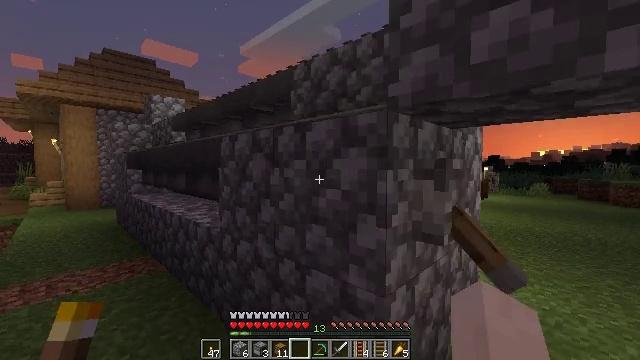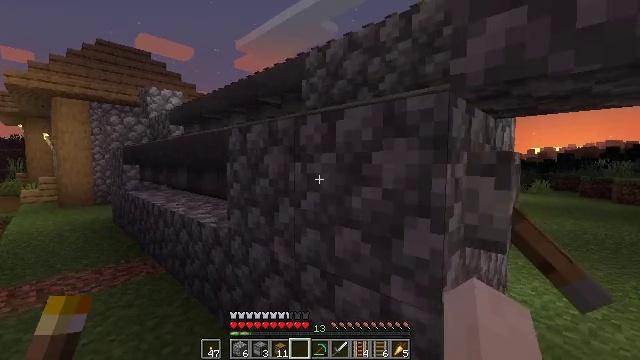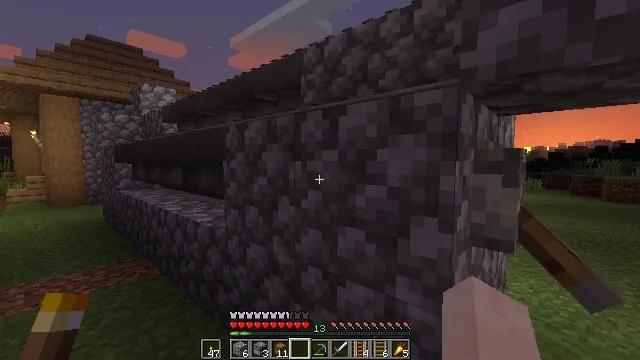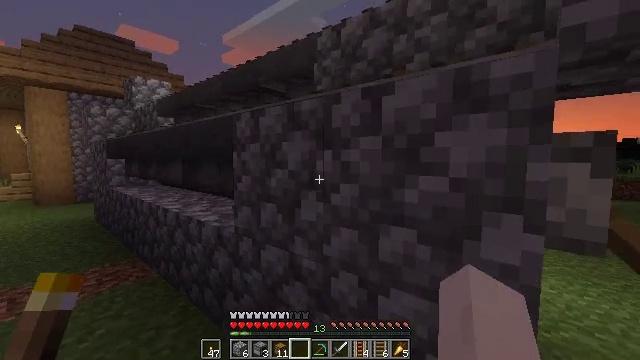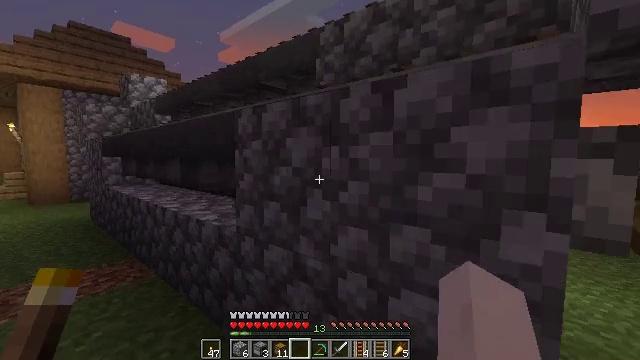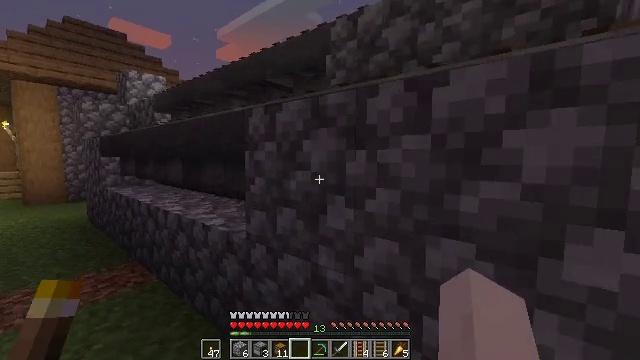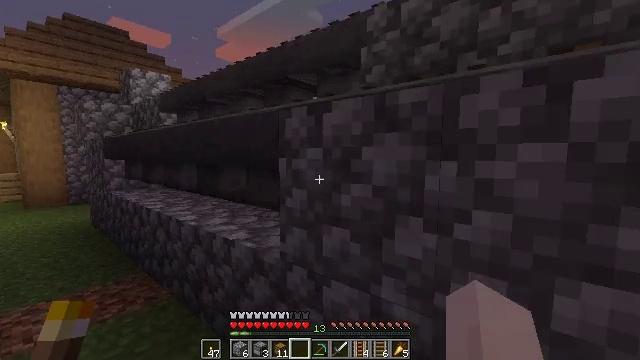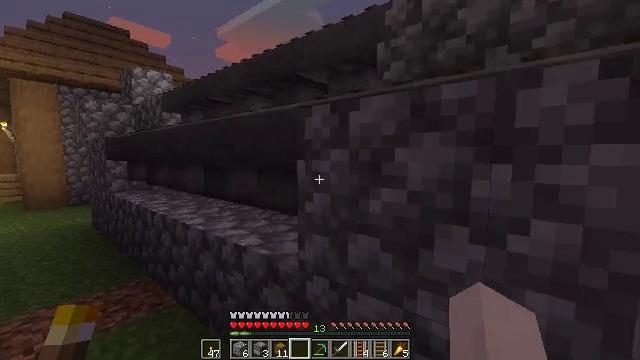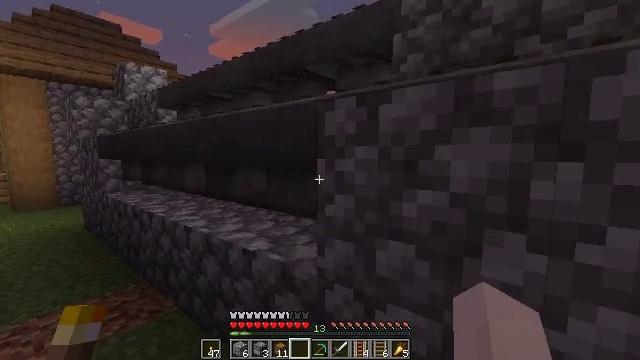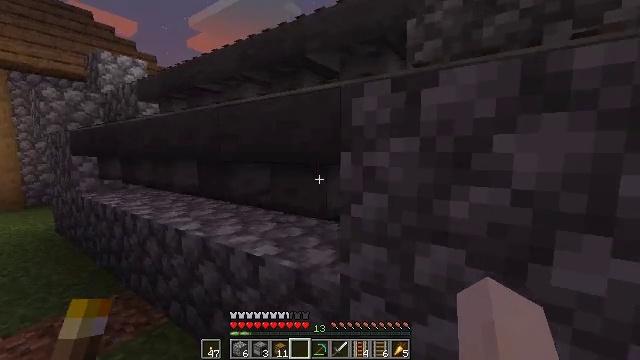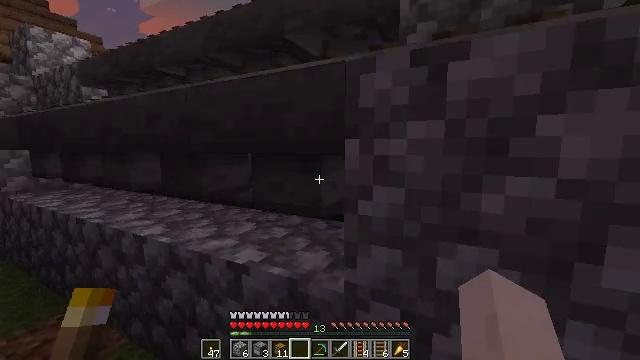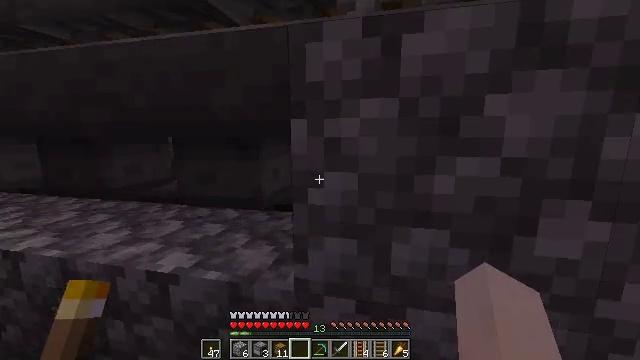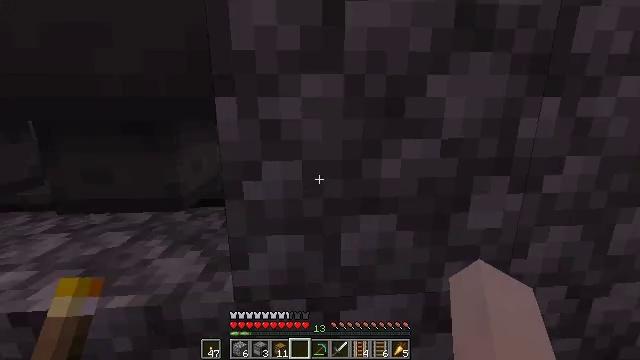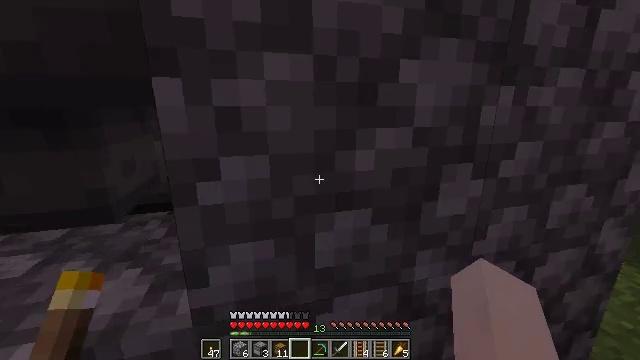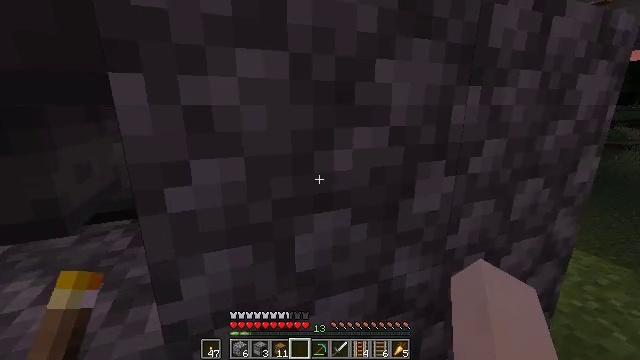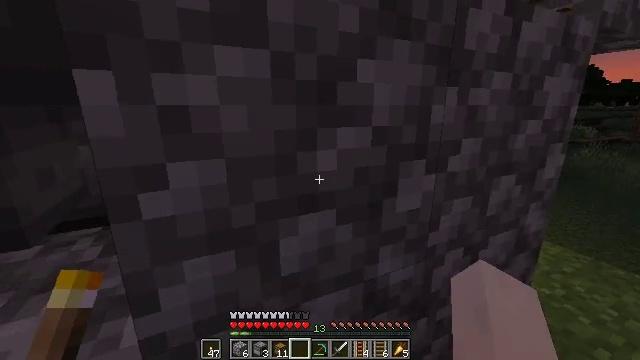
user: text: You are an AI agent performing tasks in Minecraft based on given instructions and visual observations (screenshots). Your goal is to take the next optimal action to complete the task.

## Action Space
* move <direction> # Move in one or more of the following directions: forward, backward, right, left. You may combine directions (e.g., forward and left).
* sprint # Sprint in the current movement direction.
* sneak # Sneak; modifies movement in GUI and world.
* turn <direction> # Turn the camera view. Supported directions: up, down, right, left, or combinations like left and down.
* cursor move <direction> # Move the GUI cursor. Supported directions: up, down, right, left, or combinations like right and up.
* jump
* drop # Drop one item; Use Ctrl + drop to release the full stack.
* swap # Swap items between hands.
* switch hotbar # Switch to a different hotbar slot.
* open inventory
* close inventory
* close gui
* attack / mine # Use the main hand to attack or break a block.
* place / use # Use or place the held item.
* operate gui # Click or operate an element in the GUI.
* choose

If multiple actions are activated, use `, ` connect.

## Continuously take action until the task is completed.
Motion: motion action
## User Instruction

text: Open the crafting table to create a lever.
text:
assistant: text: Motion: move forward and move left
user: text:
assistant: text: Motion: move forward and move left, turn right
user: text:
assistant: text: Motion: move forward and move left, turn right
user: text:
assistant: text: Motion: move forward and move left
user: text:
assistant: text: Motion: move forward and move left
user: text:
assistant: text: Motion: move forward and move left
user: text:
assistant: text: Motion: move forward and move left
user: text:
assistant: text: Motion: move forward and move left, turn right
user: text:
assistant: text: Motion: move forward and move left, turn right
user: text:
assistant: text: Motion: move forward, turn right and down
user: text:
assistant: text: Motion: move forward, turn right and down
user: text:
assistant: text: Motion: turn right and down
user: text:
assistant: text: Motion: turn right and down
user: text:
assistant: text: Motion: turn right
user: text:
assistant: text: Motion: turn right
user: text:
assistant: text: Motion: no_op
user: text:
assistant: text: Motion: jump
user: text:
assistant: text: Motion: jump
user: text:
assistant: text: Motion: jump
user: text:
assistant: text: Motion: jump
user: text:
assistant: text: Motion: turn right, jump
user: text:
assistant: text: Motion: jump
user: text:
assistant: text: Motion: jump
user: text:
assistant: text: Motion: jump
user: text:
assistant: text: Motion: jump
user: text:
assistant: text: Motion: jump
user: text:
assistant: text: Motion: no_op
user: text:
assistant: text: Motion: no_op
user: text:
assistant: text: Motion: no_op
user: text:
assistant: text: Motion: no_op